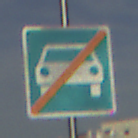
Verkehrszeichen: EndeKraftfahrstrasse
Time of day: MorningAfternoon
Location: Outdoor (Suburban)
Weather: PartlyCloudy
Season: NotSpecified
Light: Natural